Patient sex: F
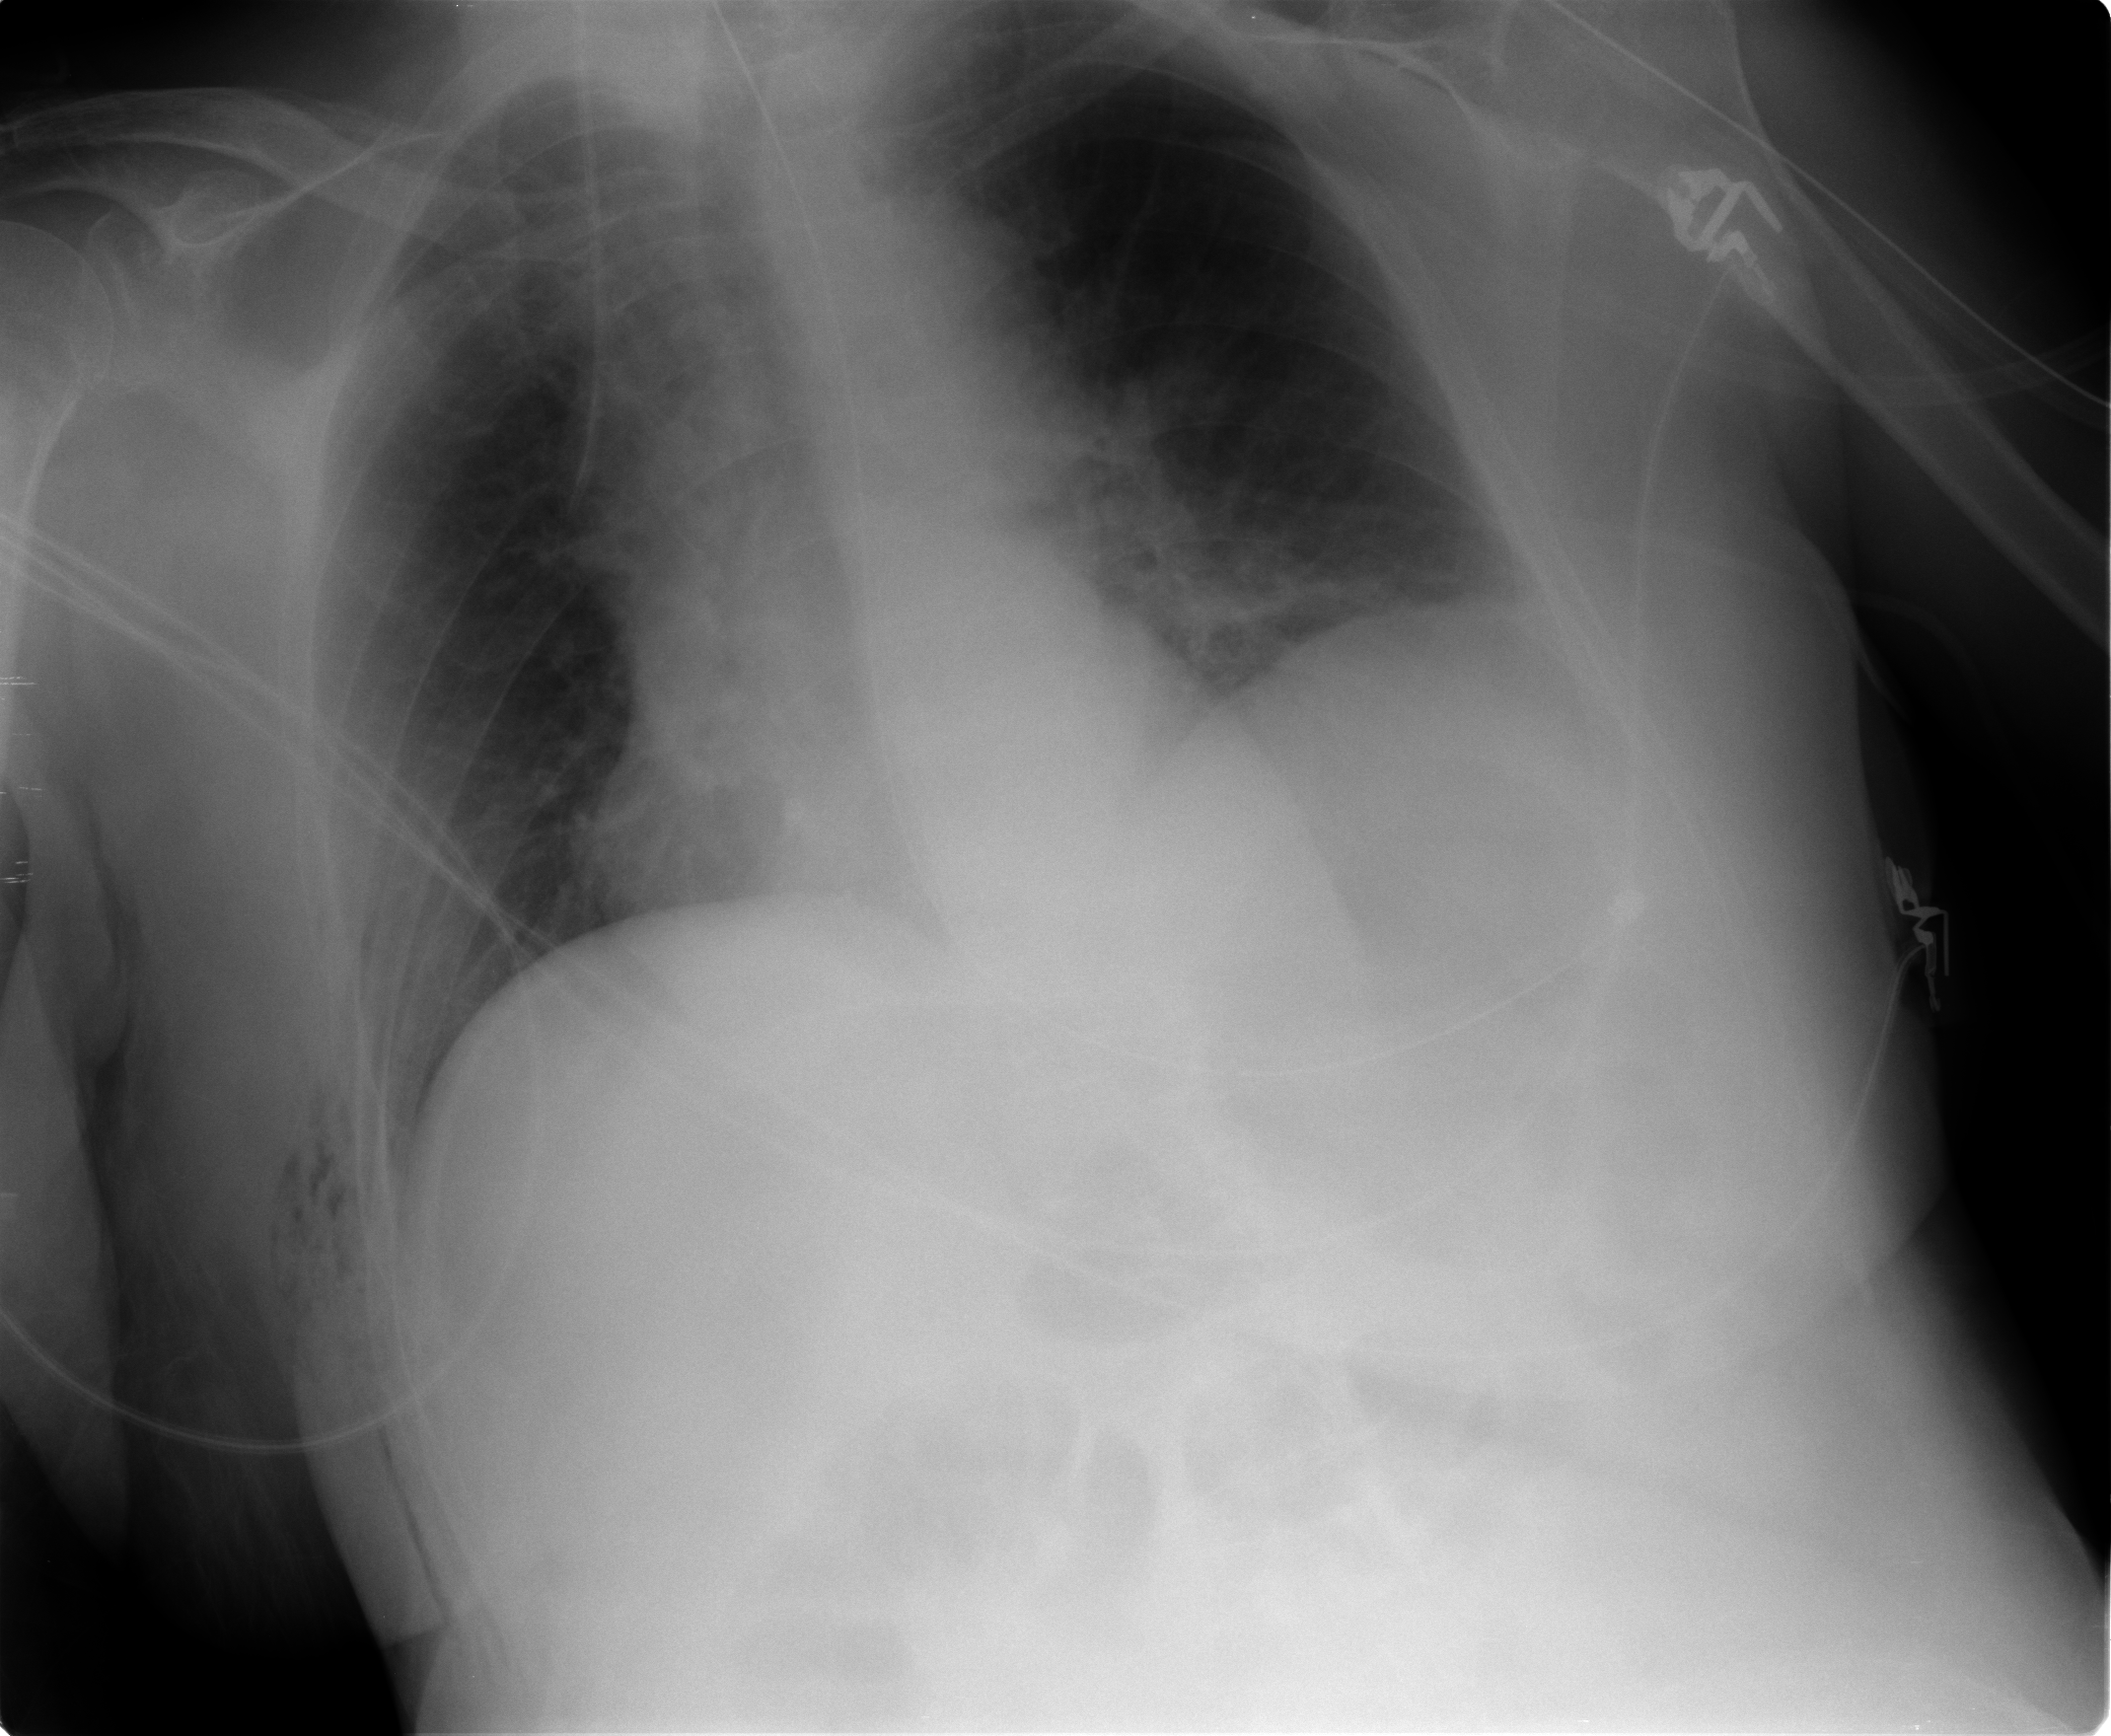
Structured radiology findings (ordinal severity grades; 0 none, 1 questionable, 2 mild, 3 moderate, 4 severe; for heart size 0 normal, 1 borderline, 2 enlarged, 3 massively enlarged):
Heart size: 0
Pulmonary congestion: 2
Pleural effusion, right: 0
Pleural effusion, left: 0
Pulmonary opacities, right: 0
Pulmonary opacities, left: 0
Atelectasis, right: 0
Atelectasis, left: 0